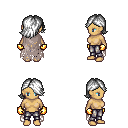
a pixel art fantasy rpg character, female body template, human, tanned skin, gray tattered cape, metal pants, white swoop hairstyle, gold gloves, four views (front, back, left, right), 2x2 character sprite sheet, small pixel art, hard edges, no anti-aliasing